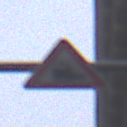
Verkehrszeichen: Bahnuebergang
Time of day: Midday
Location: Outdoor (Urban)
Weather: Overcast
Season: NotSpecified
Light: Natural